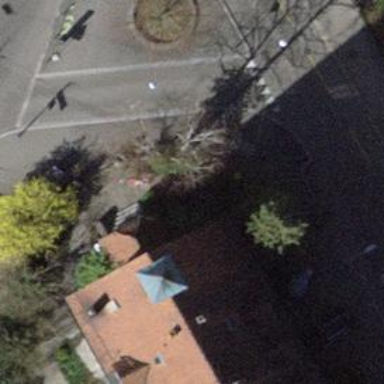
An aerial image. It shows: Post box is visible.